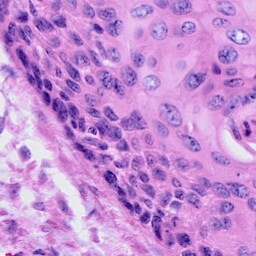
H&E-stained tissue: Cervix